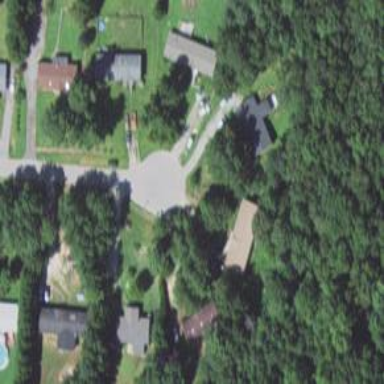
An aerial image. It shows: Driveway leading to service road.